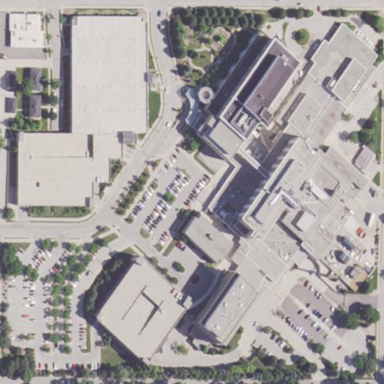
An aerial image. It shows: Hospital providing healthcare services.